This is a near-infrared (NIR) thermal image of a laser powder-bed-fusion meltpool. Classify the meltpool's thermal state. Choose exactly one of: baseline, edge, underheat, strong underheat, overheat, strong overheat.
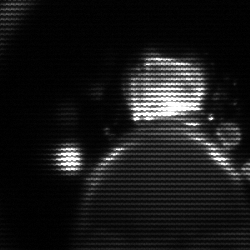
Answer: edge